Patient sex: M
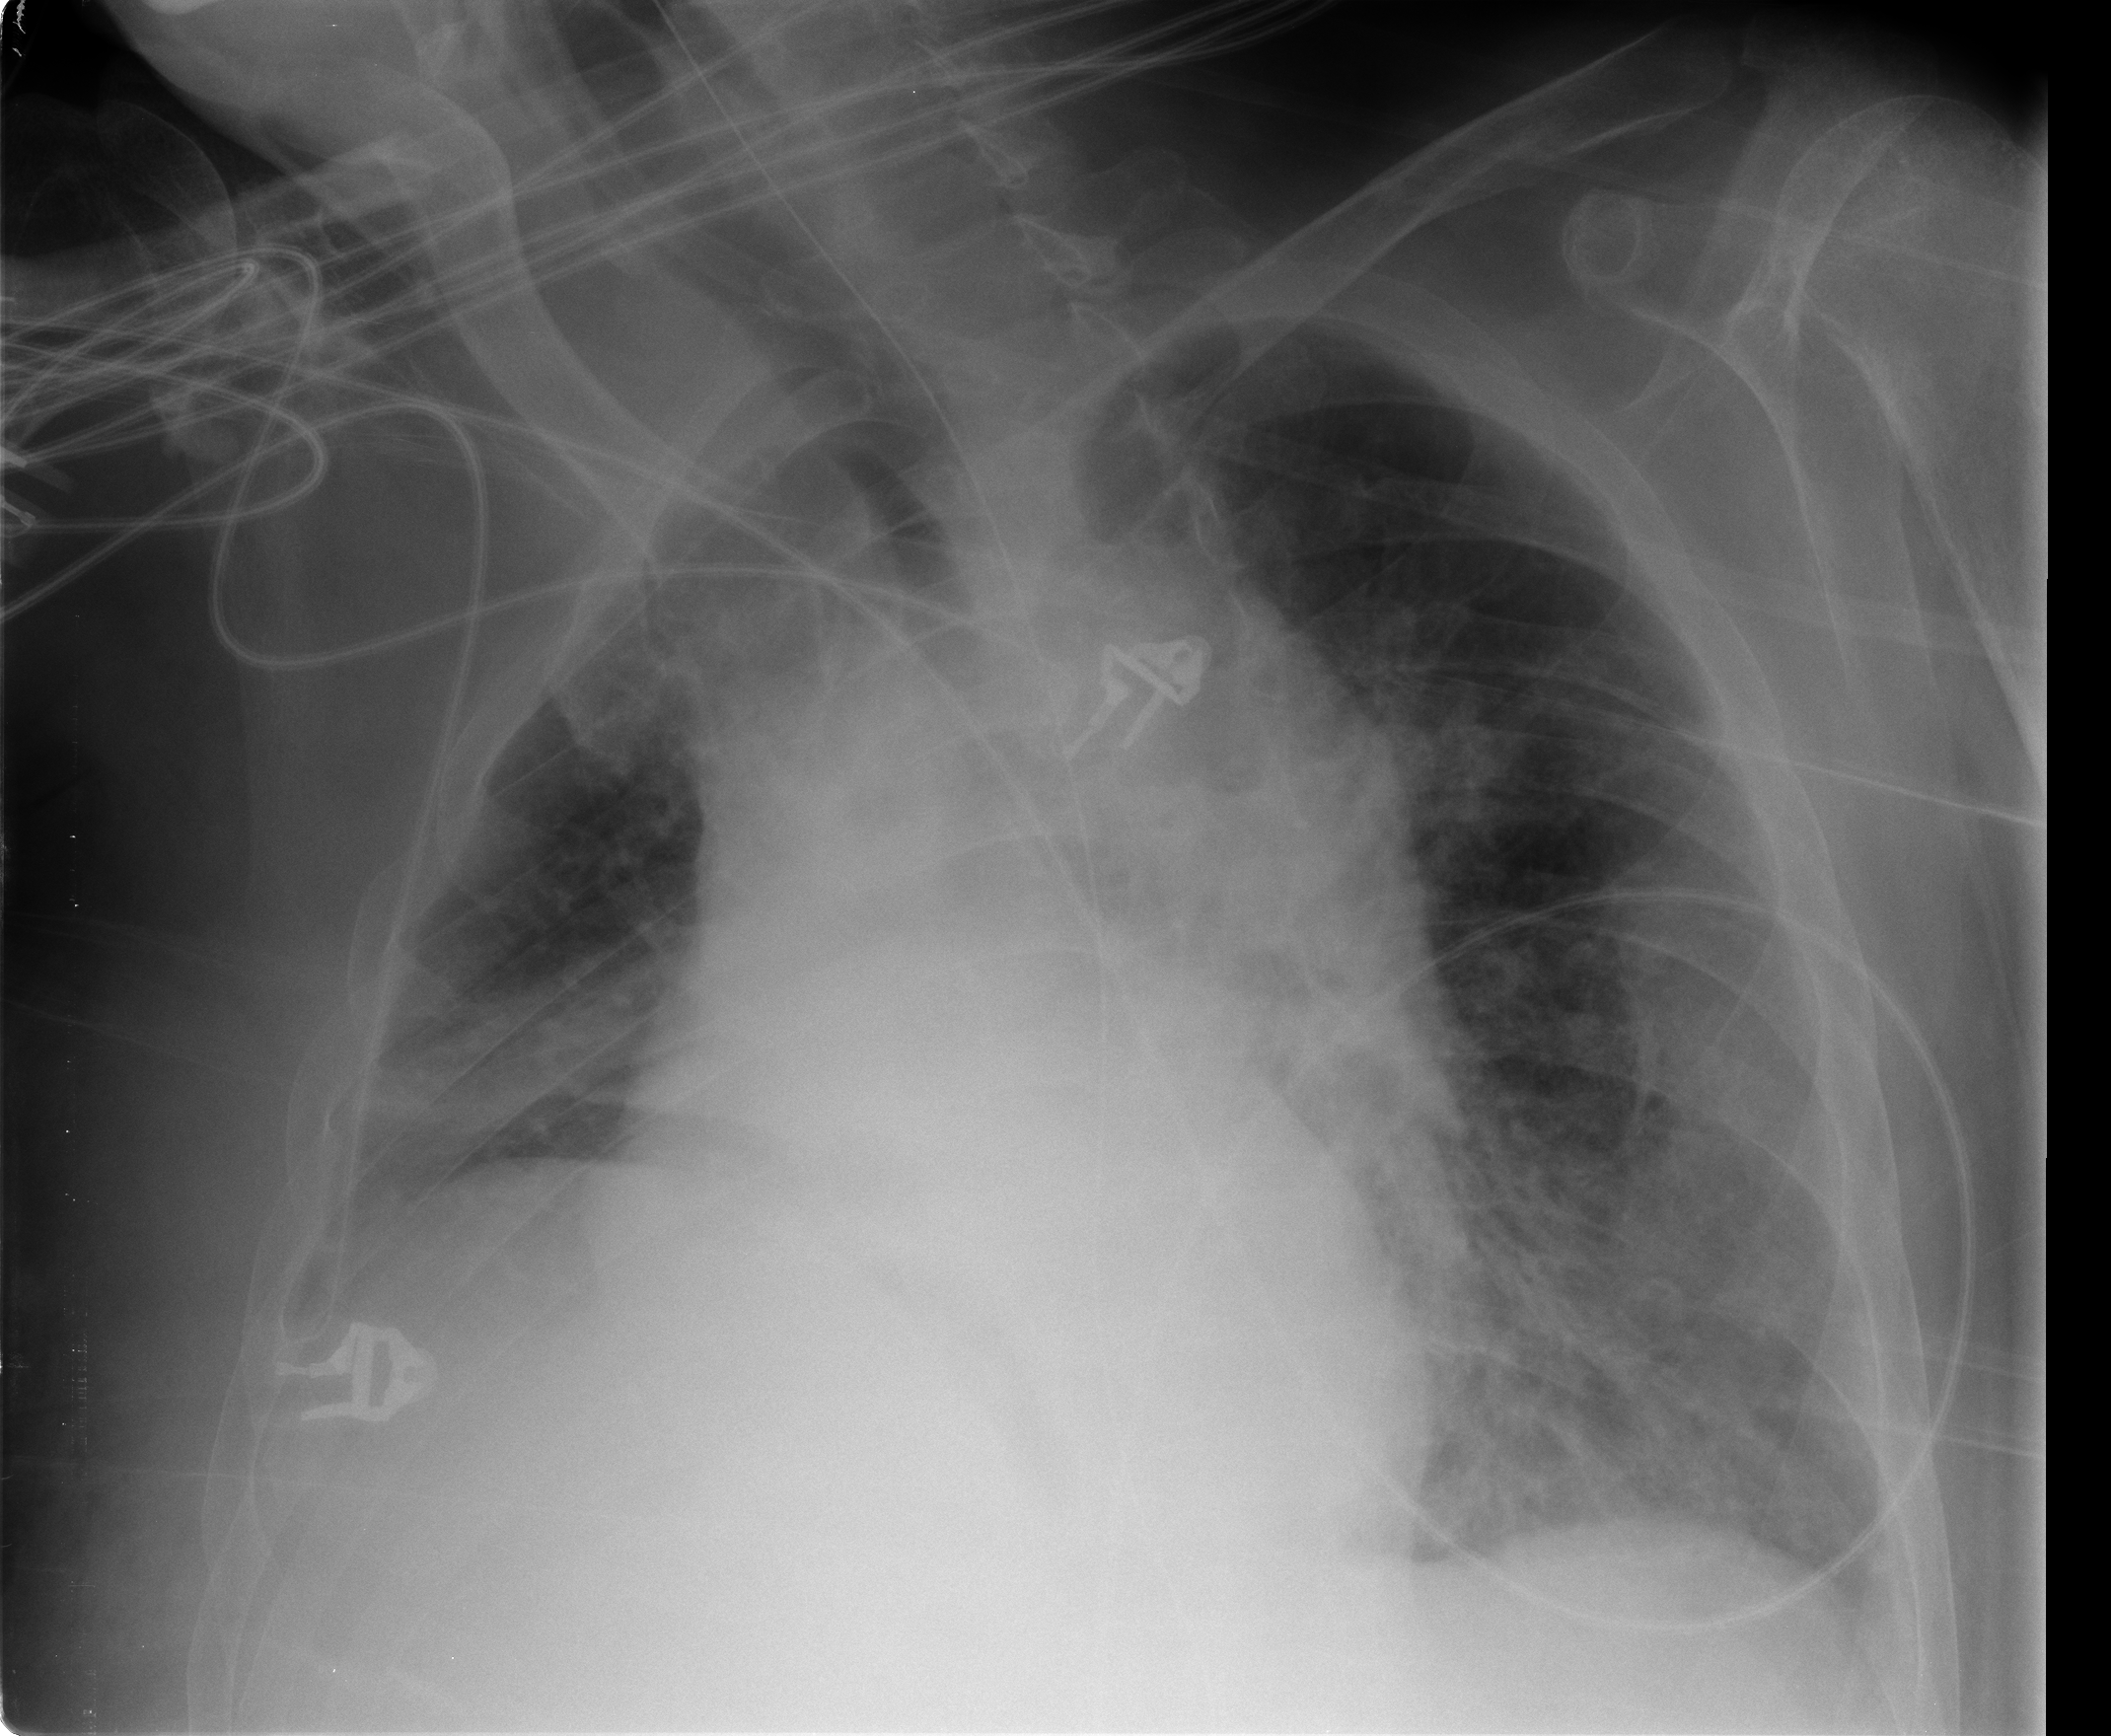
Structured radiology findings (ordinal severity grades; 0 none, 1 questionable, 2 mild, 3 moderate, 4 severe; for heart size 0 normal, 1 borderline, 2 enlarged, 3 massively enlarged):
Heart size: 1
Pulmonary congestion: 1
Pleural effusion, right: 1
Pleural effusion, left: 0
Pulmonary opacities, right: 0
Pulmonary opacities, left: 3
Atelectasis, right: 2
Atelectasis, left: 2